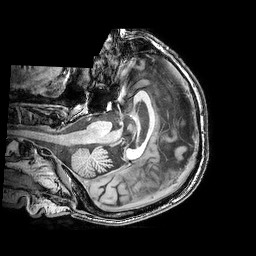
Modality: T1w
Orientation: axial
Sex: male
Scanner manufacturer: philips
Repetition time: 0.00812 s
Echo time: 0.00374 s